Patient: sex M, age 64
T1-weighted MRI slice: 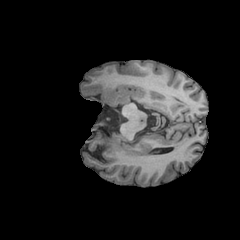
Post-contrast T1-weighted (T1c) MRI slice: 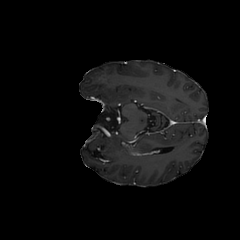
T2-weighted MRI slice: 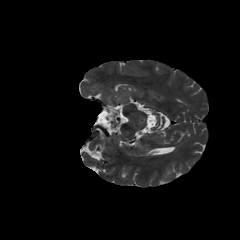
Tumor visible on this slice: no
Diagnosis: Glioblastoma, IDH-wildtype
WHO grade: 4